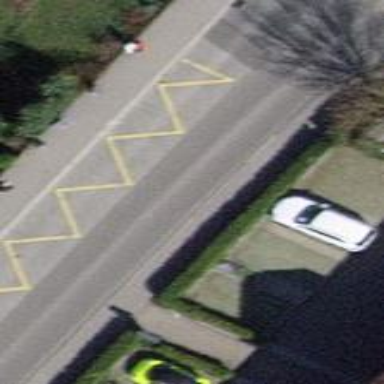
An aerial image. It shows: Parking area with surface.